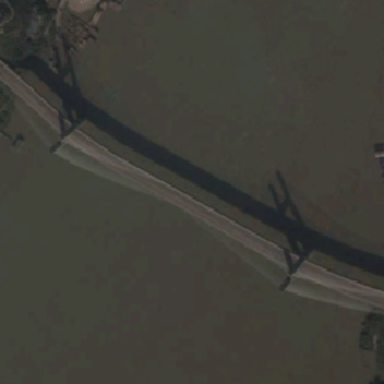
The suspension bridge is across the the dark green river .